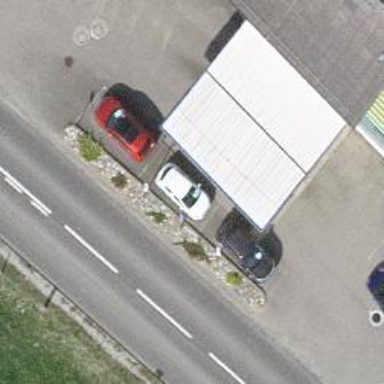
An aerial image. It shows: Fuel station.